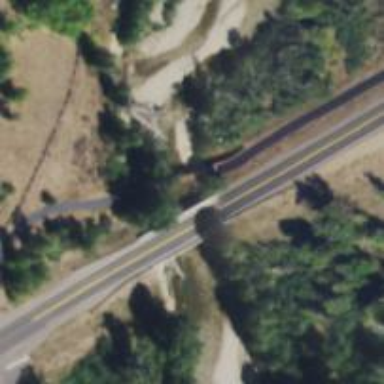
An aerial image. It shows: Bridge over cycleway intended for intermediate level users. The cycleway is groomed for classic and skating styles and also suitable for Nordic hiking.